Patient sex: M
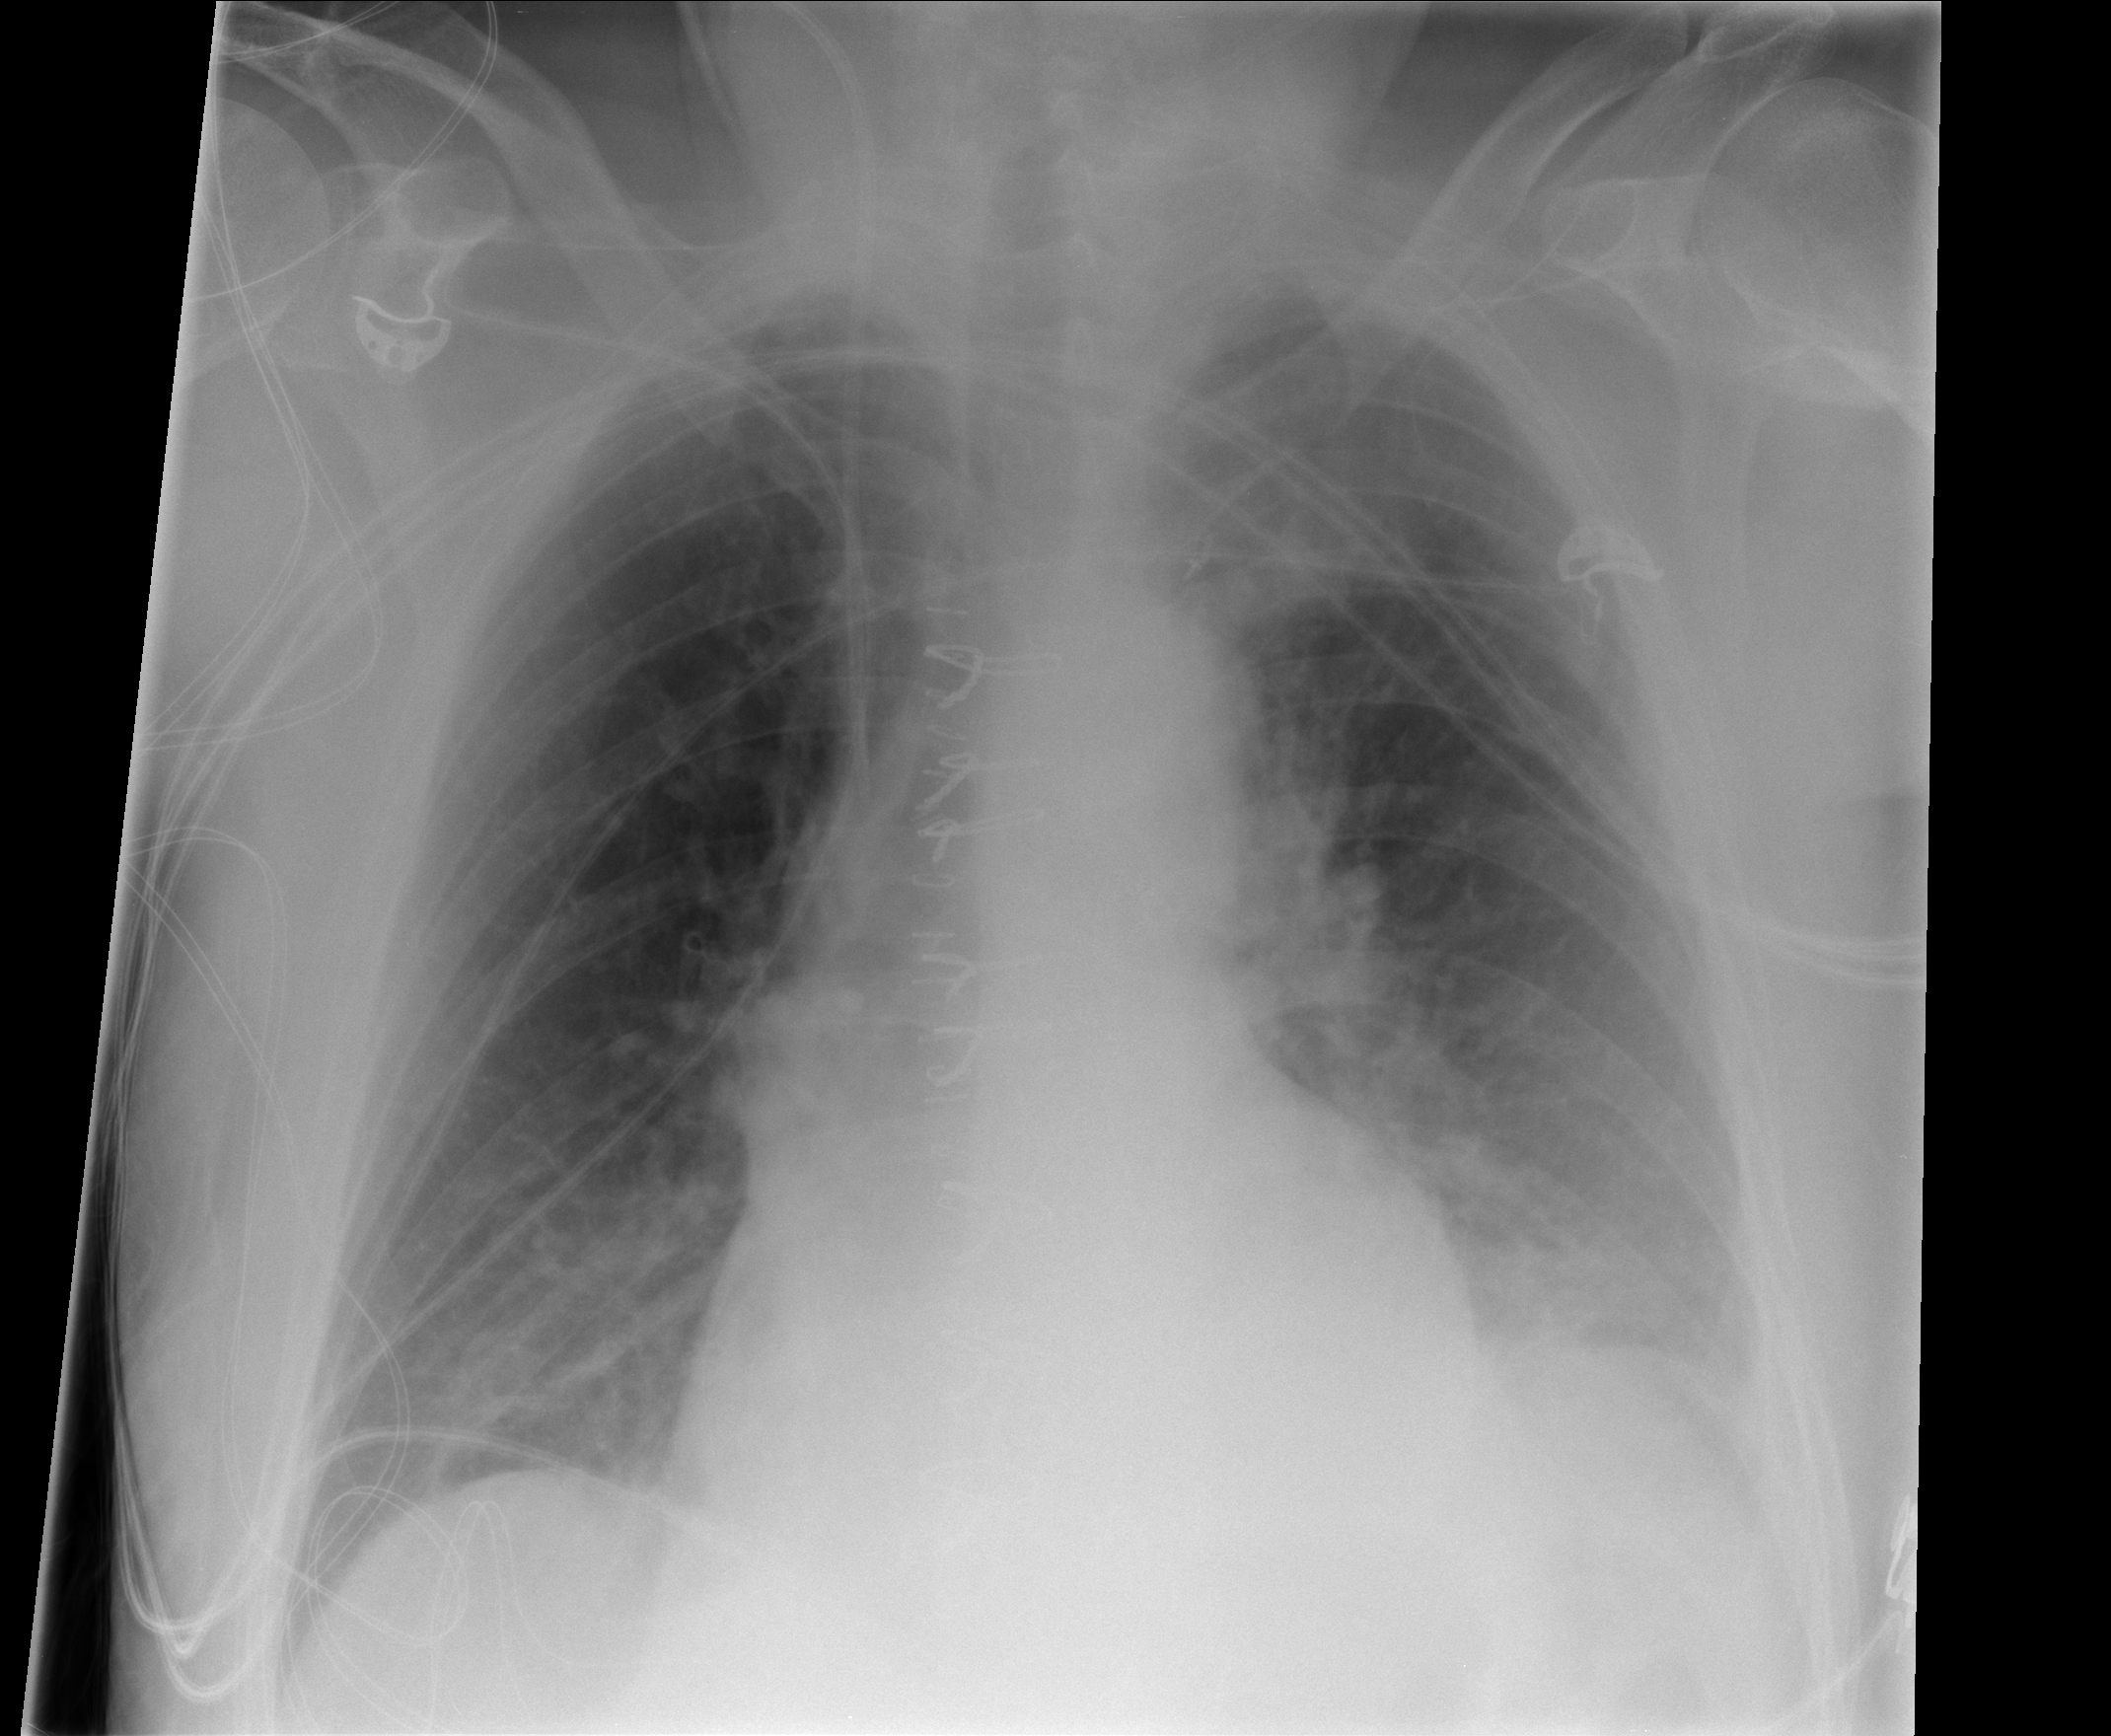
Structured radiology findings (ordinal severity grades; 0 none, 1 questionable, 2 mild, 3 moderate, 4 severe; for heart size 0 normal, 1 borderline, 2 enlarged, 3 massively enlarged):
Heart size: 1
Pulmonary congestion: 2
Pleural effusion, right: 0
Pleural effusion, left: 2
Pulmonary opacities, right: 0
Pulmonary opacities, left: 0
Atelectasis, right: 0
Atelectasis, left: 0